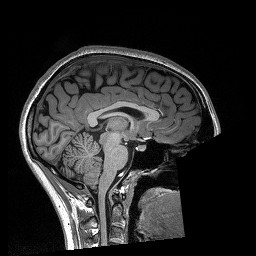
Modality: T1w
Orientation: sagittal